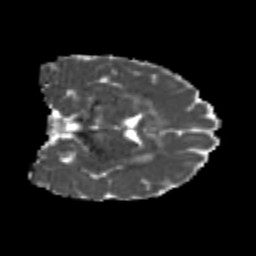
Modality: MD
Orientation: coronal
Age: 23
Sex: female
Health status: healthy
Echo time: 0.074 s